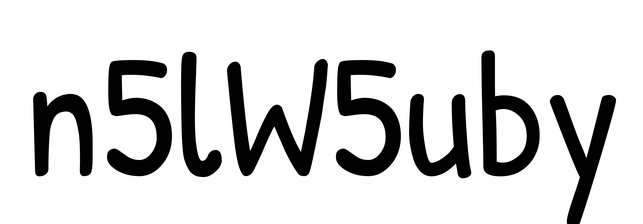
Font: PatrickHand-Regular